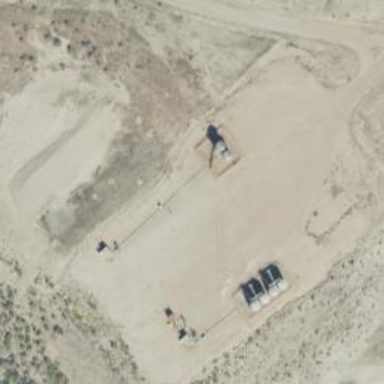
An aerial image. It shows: Petroleum well that is man-made.